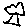
Label: tree